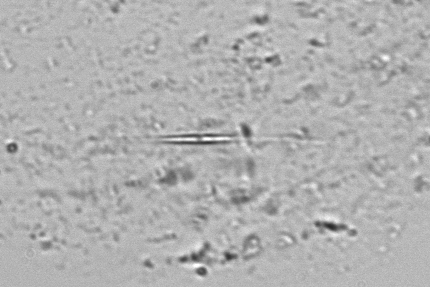
Label: Phaeocystis